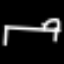
Label: bed